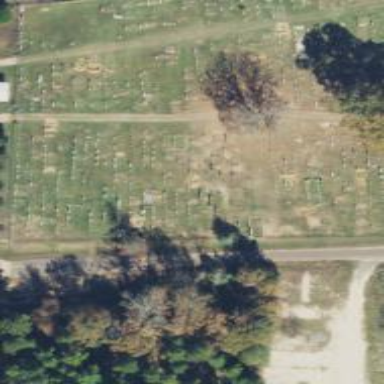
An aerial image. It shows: Cemetery.